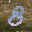
Label: 8